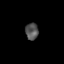
Tissue: skin
Cell type: Others
Senescence score: 0.7831
Nuclear area (px): 208
Mean DAPI intensity: 84.3125